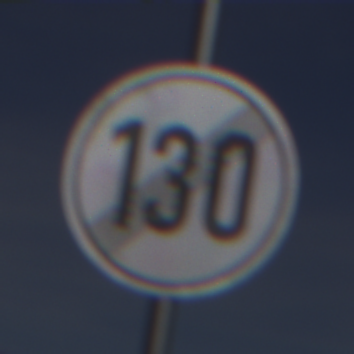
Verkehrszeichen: EndeGeschwindigkeit130
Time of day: Midday
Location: Outdoor (Nature)
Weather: Clear
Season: NotSpecified
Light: Natural